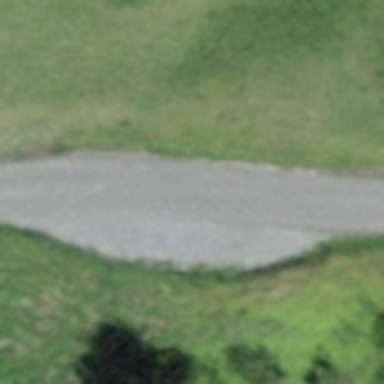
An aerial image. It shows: Passing place on the road.